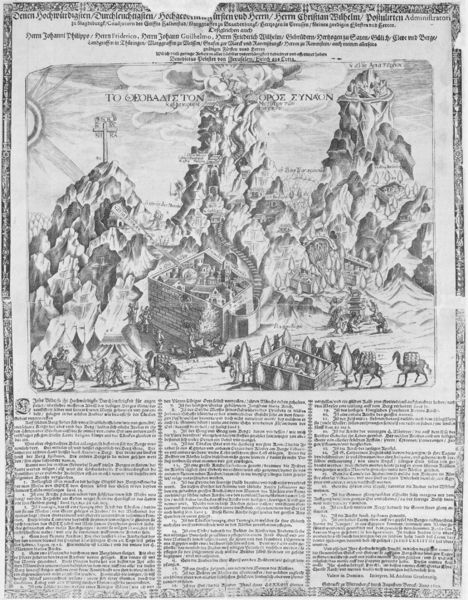
Titel: Denen Hochwürdigsten/ Durchleuchtigsten/ Hochgebornen Fürsten vnd Herrn/ Herrn Christian Wilhelm
Künstler: Benedictus Priester von Jerusalem
Standort: Wolfenbüttel
Institution: Herzog August Bibliothek
Schlagwörter: baum, berg, felsen, feuer, himmel, weiß, wolken, bäume, landschaft, menschen, stadt, schwarz, tür, weg, alt, wand, rahmen, steine, tragen, bild, sonne, blatt, wald, pferd, pferde, schrift, papier, fahnen, gepäck, berge, fels, gebirge, gipfel, mauer, graphik, spalten, wagen, treppe, treppen, stufen, gruppen, karawane, oase, fugen, kolonnen, buch, burg, kreuz, orient, druck, druckgraphik, schwarz-weiß, radierung, stich, titel, text, zeitung, friedhof, wimpel, buchdruck, buchseite, karte, hölle, griechisch, mittelalter, dante, zeilen, flugblatt, wanderung, aufstieg, marokko, bere, zelt, zelte, lager, lasten, gipfelkreuz, kamel, reformation, waren, beduinen, atlas, lasttiere, seriendruck, kamele, kreuzritter, dromedar, huhu, berber, dings, reisebericht, felscen, kreuzfahrt, 3 spalten, drei berge, zeitung druck, 16. jhdt, jaja, atlasgebirge, couscous, zeuch, blubber, 3 berge, turg